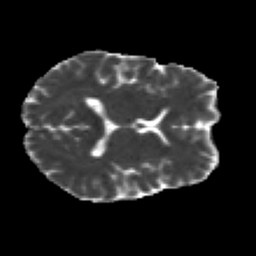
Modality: MD
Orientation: axial
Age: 36
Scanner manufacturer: siemens
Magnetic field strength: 3 T
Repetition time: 2.2 s
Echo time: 0.084 s